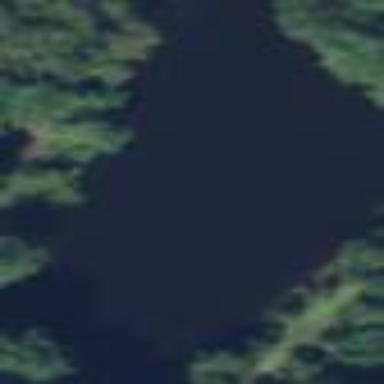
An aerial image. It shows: Pond with natural water.